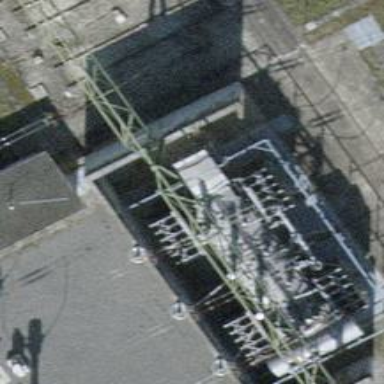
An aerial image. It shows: Transformer is shown.